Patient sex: M
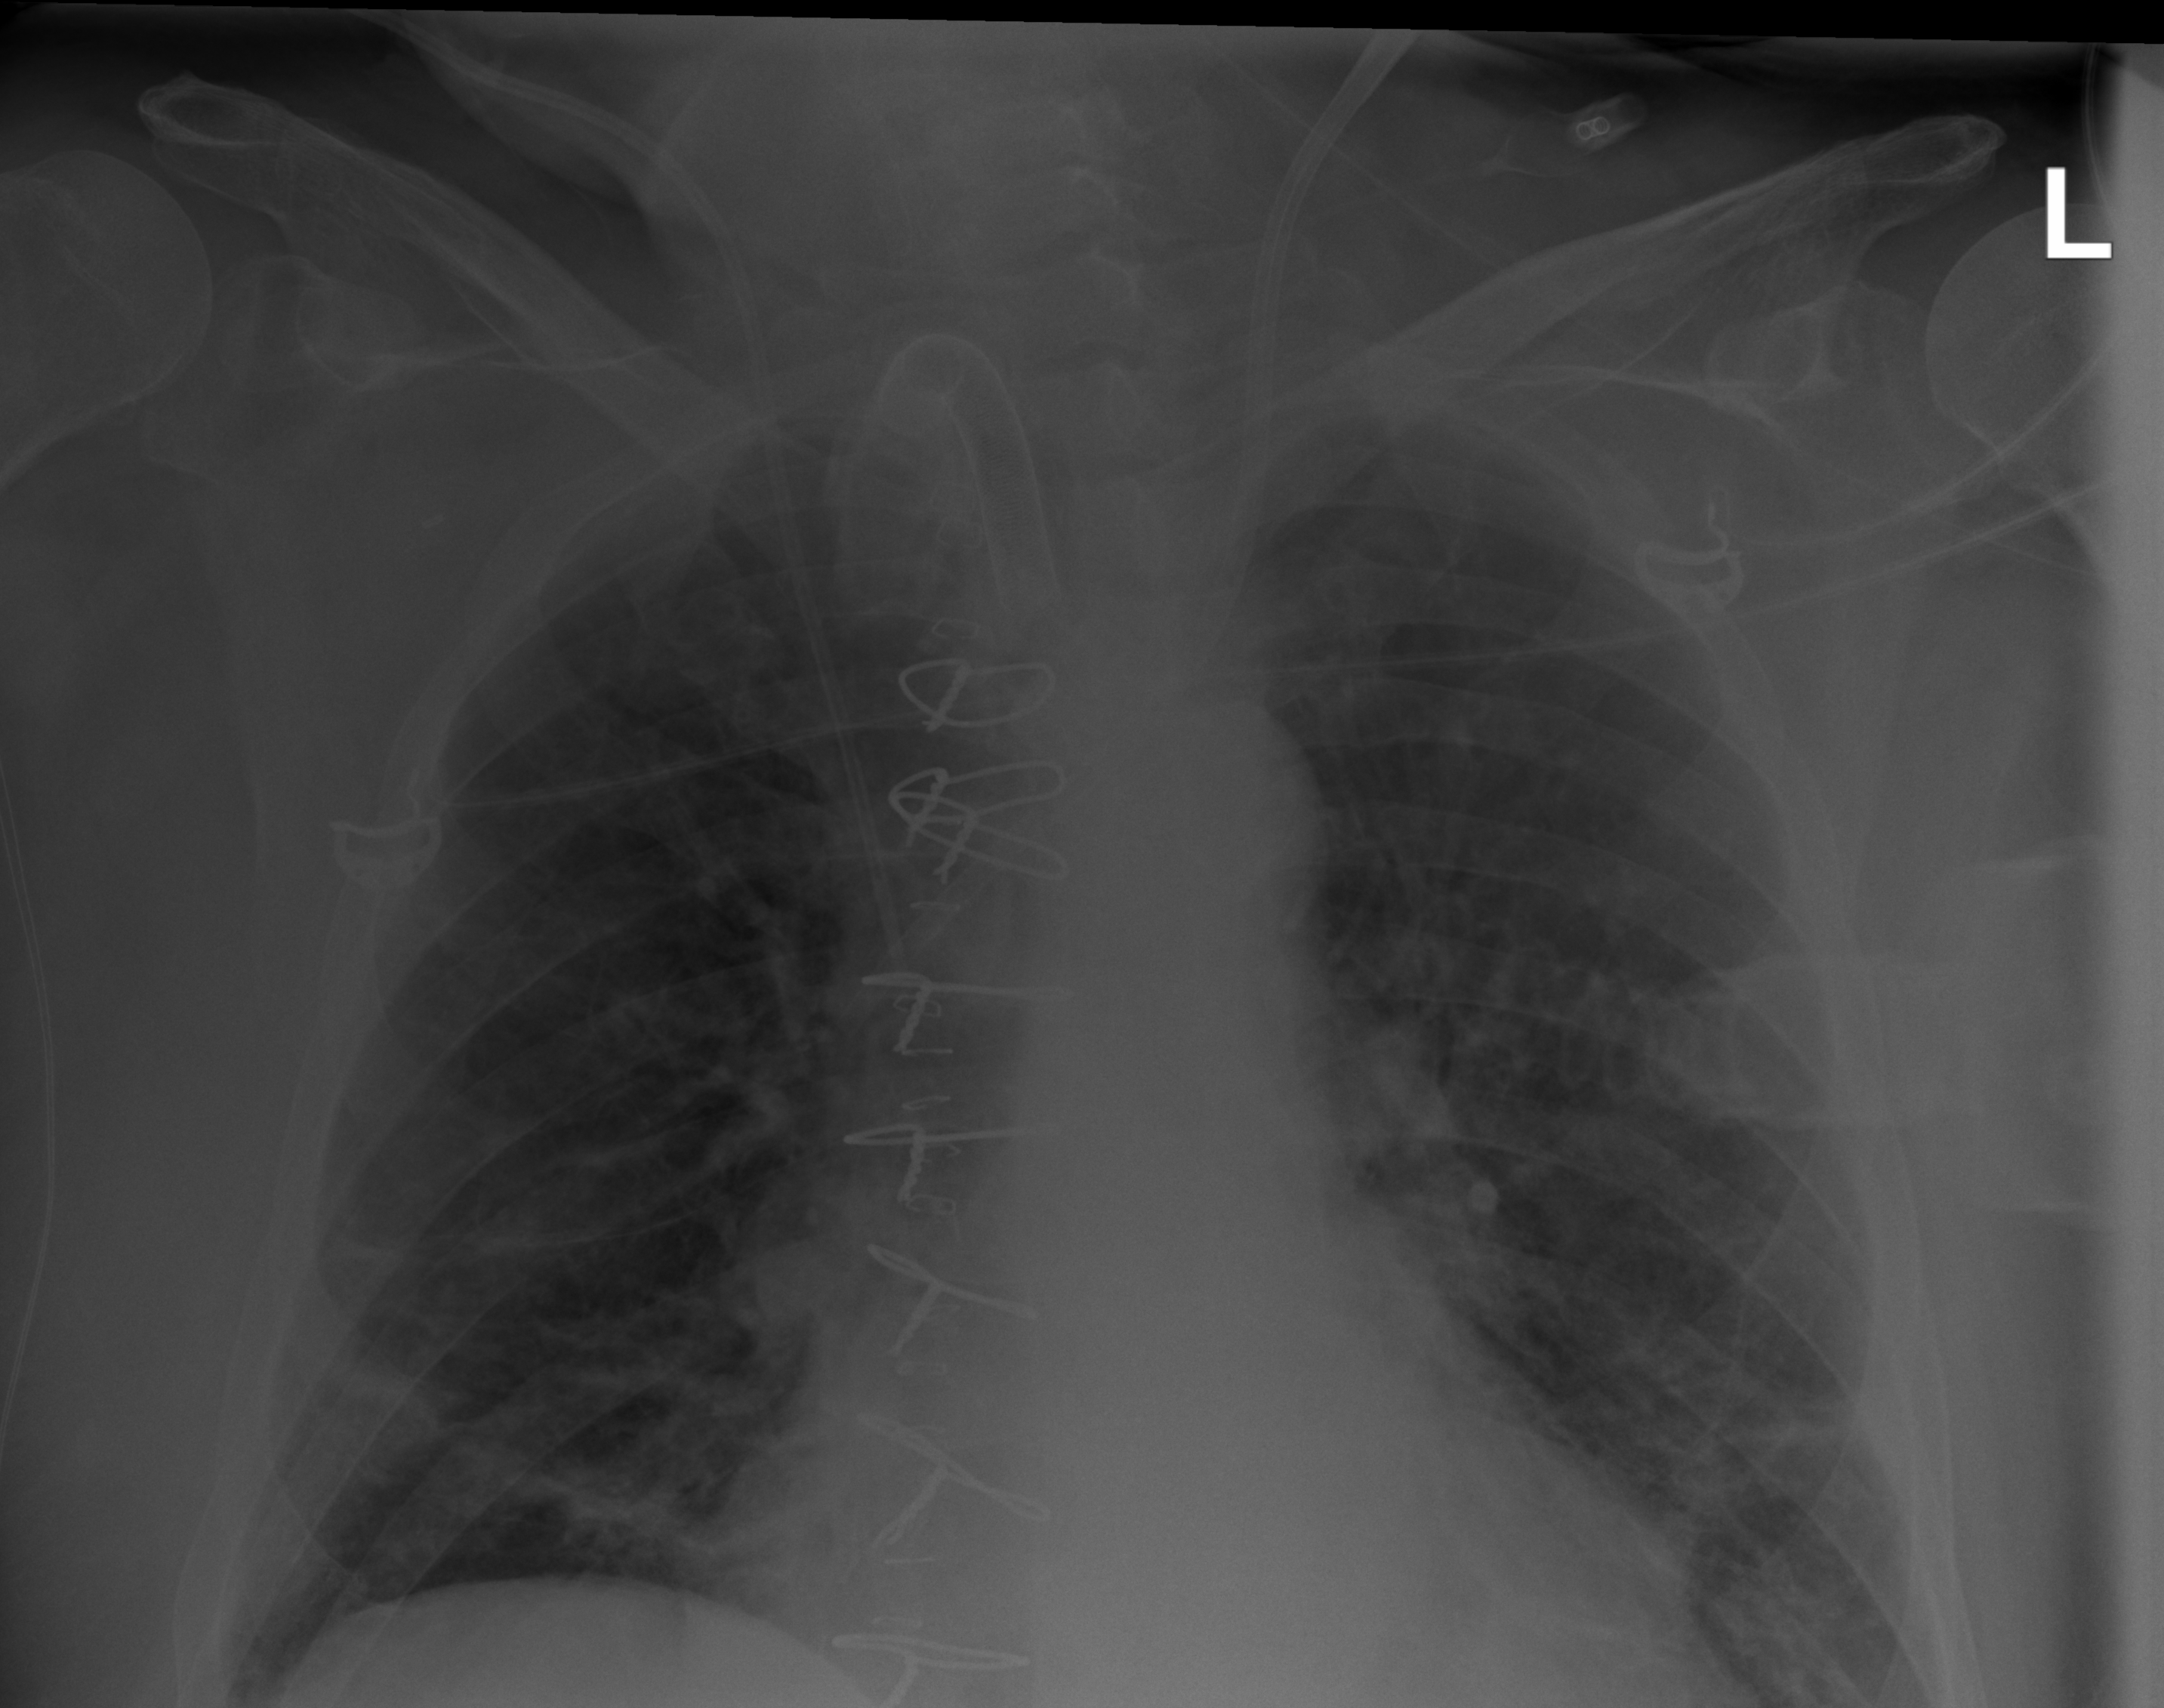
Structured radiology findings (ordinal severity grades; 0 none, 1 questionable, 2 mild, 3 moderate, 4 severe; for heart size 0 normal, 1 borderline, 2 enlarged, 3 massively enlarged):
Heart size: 2
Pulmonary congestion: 2
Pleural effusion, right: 2
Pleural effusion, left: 2
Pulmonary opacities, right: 1
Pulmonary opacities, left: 1
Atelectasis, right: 2
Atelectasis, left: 2